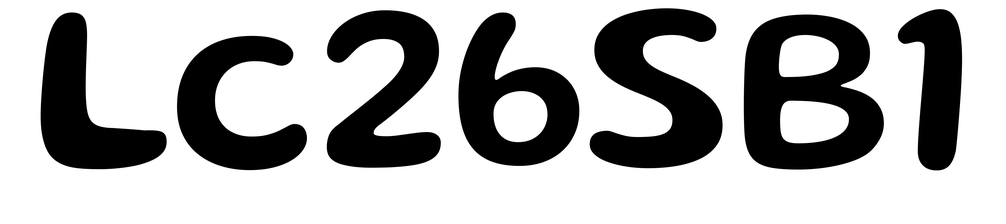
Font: Gluten_Medium